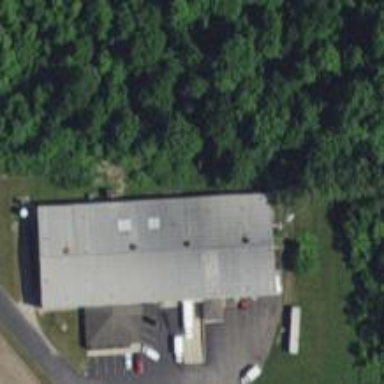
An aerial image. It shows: Warehouse.